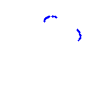
Particle: kaon